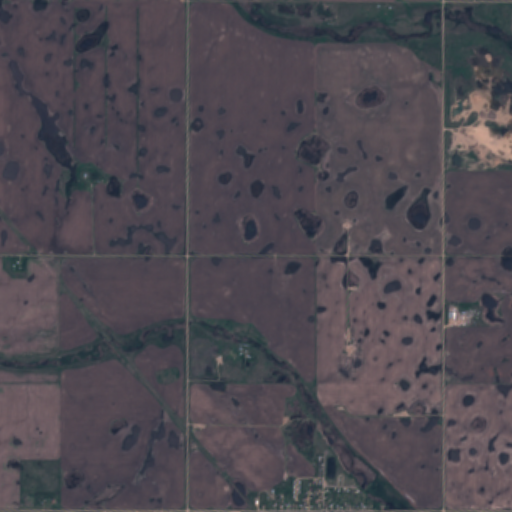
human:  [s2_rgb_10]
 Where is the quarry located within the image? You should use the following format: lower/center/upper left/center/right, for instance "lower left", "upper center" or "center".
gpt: The quarry is located in the upper right of the image.
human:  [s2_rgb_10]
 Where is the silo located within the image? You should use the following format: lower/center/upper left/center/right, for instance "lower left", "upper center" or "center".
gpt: The silo is located in the lower center of the image.
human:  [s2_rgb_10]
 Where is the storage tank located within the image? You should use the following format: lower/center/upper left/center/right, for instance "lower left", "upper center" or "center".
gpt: The storage tank is located in the lower left of the image.
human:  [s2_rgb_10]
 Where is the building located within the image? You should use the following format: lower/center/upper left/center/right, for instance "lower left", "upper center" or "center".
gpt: The building is located in the lower of the image.
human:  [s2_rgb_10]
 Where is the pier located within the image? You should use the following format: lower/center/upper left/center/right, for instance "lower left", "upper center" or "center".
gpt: The pier is located in the lower center of the image.
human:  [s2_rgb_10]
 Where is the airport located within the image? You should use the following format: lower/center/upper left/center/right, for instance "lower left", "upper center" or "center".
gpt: There is no airport in the image.